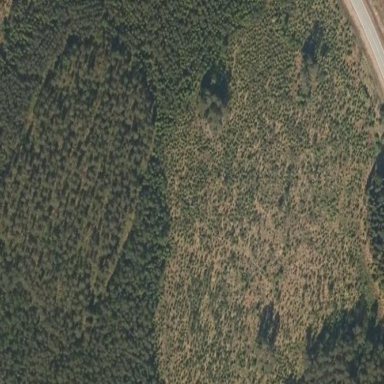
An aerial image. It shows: Patch of scrub vegetation.